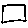
Label: square